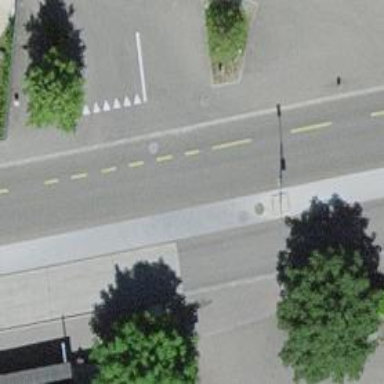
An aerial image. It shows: Bus stop with shelter.